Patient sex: M
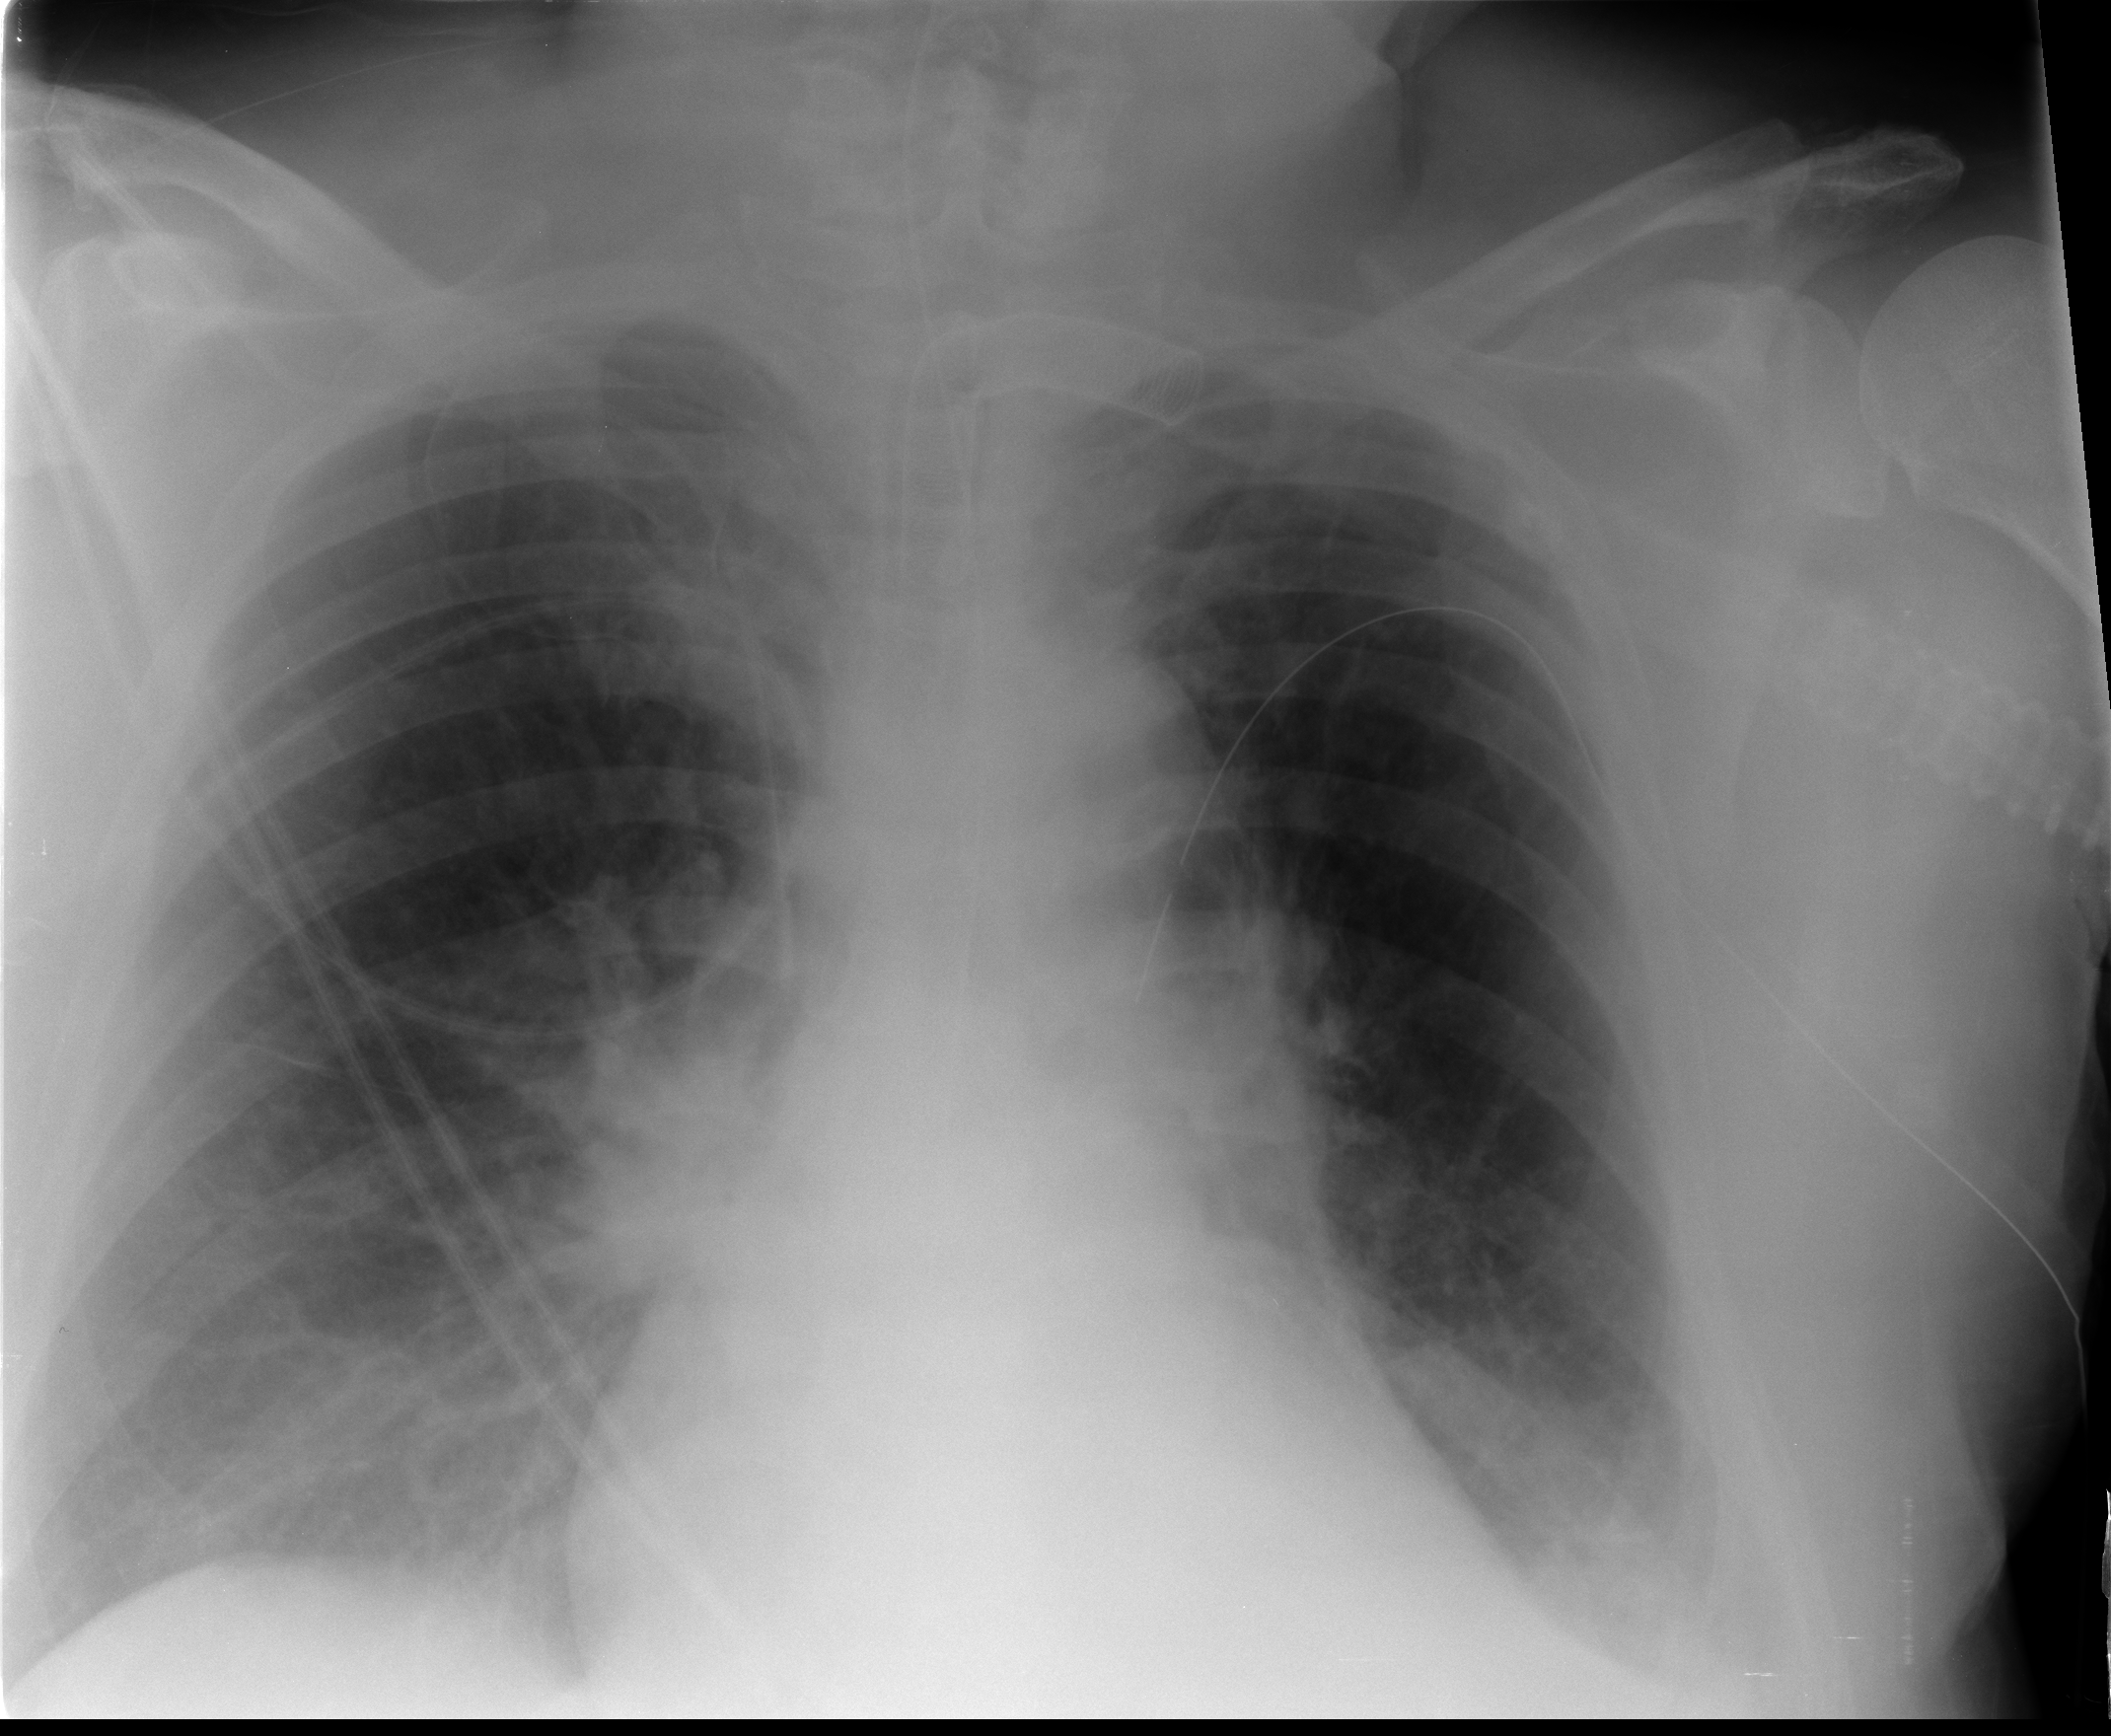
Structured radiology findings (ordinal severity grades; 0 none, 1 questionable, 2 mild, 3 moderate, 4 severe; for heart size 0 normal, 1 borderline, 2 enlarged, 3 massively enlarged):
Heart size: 2
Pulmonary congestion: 2
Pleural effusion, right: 2
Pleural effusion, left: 2
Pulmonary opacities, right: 2
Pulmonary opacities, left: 0
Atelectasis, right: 2
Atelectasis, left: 2